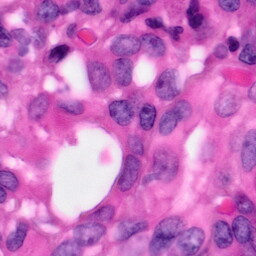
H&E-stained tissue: Pancreatic